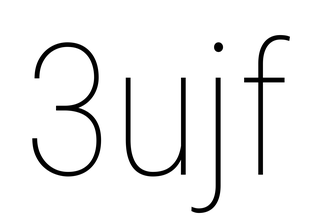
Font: Roboto_Condensed_Thin